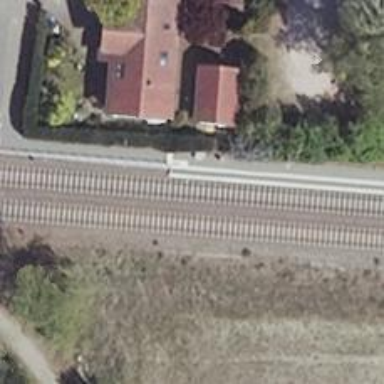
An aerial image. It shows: Public transport stop position along the railway.